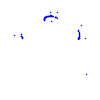
Particle: proton